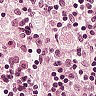
Metastatic tissue present: no